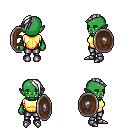
a pixel art fantasy rpg character, female body template, orc, green skin, gold chest armor, metal pants, white long mohawk hairstyle, metal boots, shield, four views (front, back, left, right), 2x2 character sprite sheet, small pixel art, hard edges, no anti-aliasing